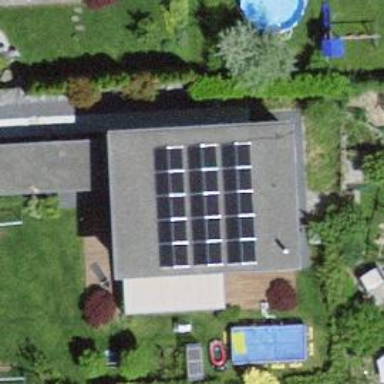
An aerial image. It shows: Solar power generator using photovoltaic method with solar photovoltaic panel types.